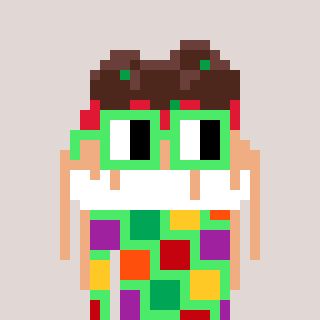
a pixel art character with square light green glasses, a spaghetti-shaped head and a teal-colored body on a warm background